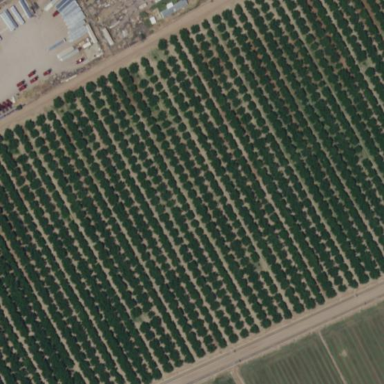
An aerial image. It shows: Orchard.